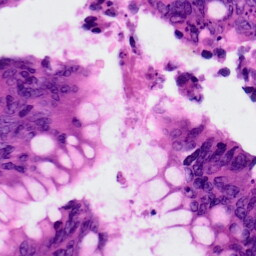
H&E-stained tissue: Colon